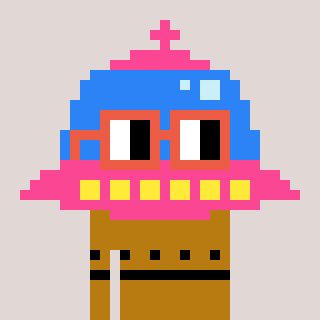
a pixel art character with square orange glasses, a ufo-shaped head and a gold-colored body on a warm background